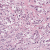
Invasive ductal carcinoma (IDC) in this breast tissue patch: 1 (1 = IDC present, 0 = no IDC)